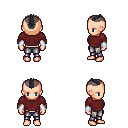
a pixel art fantasy rpg character, female body template, human, light skin, maroon long-sleeve shirt, metal pants, raven short mohawk hairstyle, white cloth bracers, four views (front, back, left, right), 2x2 character sprite sheet, small pixel art, hard edges, no anti-aliasing